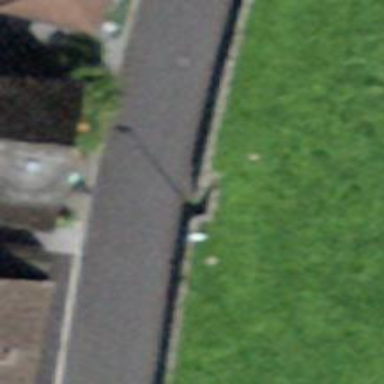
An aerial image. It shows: Retaining wall.